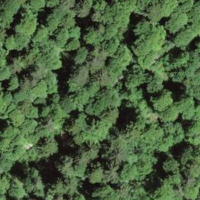
EUNIS habitat code: 41
Species observed at this site:
Cardamine heptaphylla